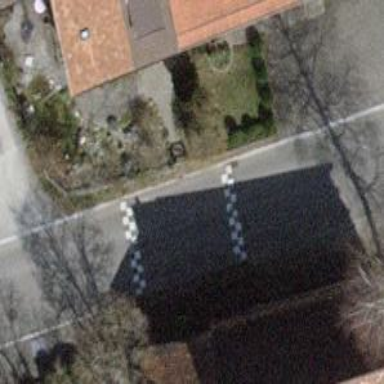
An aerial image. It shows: Bump for traffic calming.